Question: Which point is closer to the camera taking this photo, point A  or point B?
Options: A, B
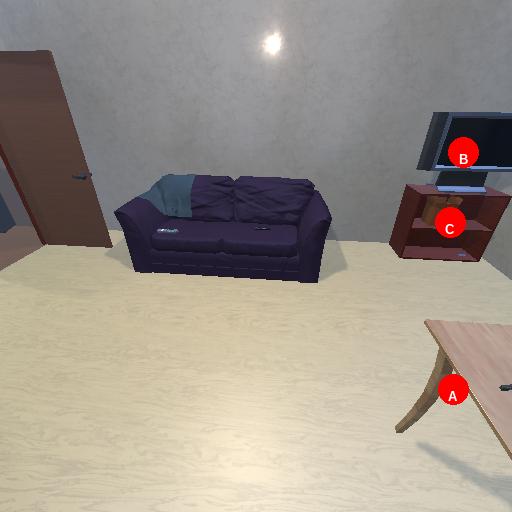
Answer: A